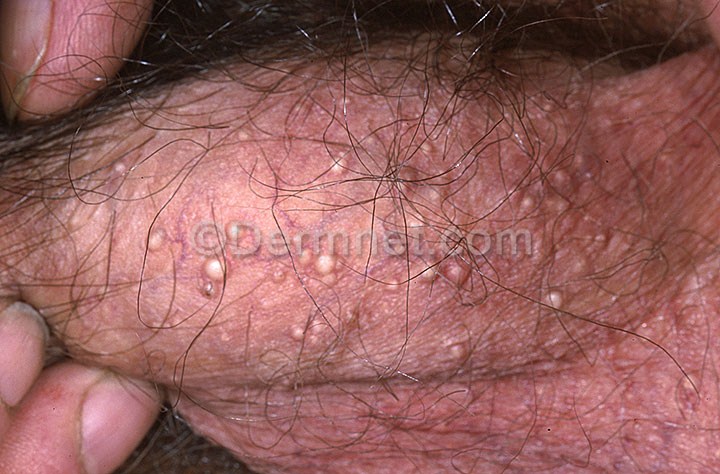
Disease: Seborrheic Keratoses and other Benign Tumors